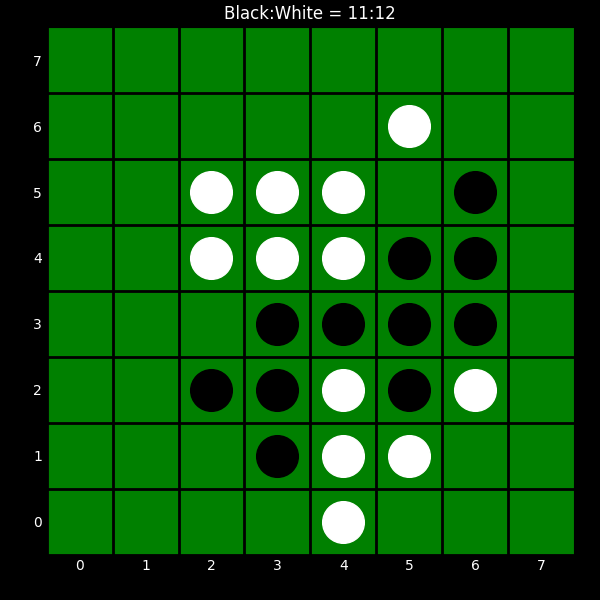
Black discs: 11
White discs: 12